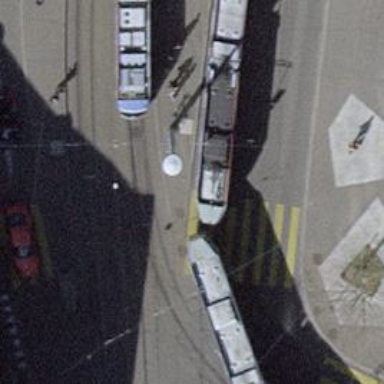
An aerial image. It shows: Tram stop with public transport stop position for trams.